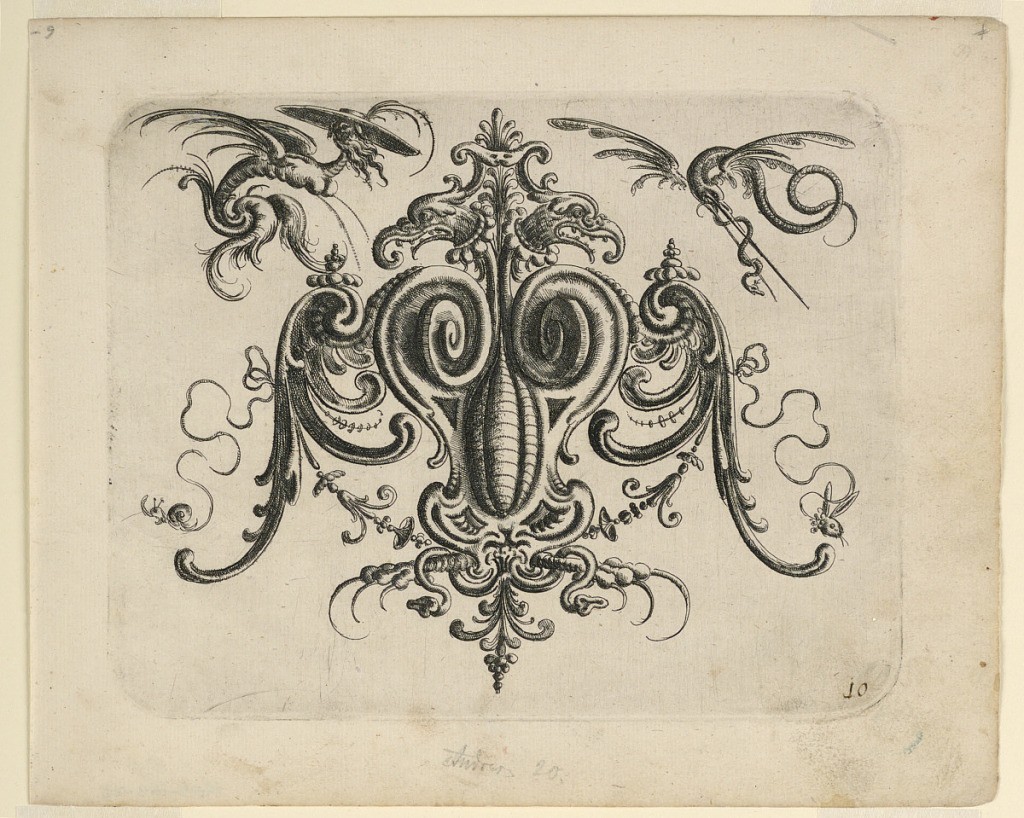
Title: Plate 10, from Neüw Grotteßken Buch (New Grotesque Book)
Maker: Christoph Jamnitzer, German, 1563 - 1618
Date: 1610
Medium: Engraving on laid paper
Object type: Print
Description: Ornamental cartouche composed of auricular, cartilage-like forms with bird talons below. Two flying beasts, upper right and left.